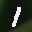
Label: 1